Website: walmart
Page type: address-validator
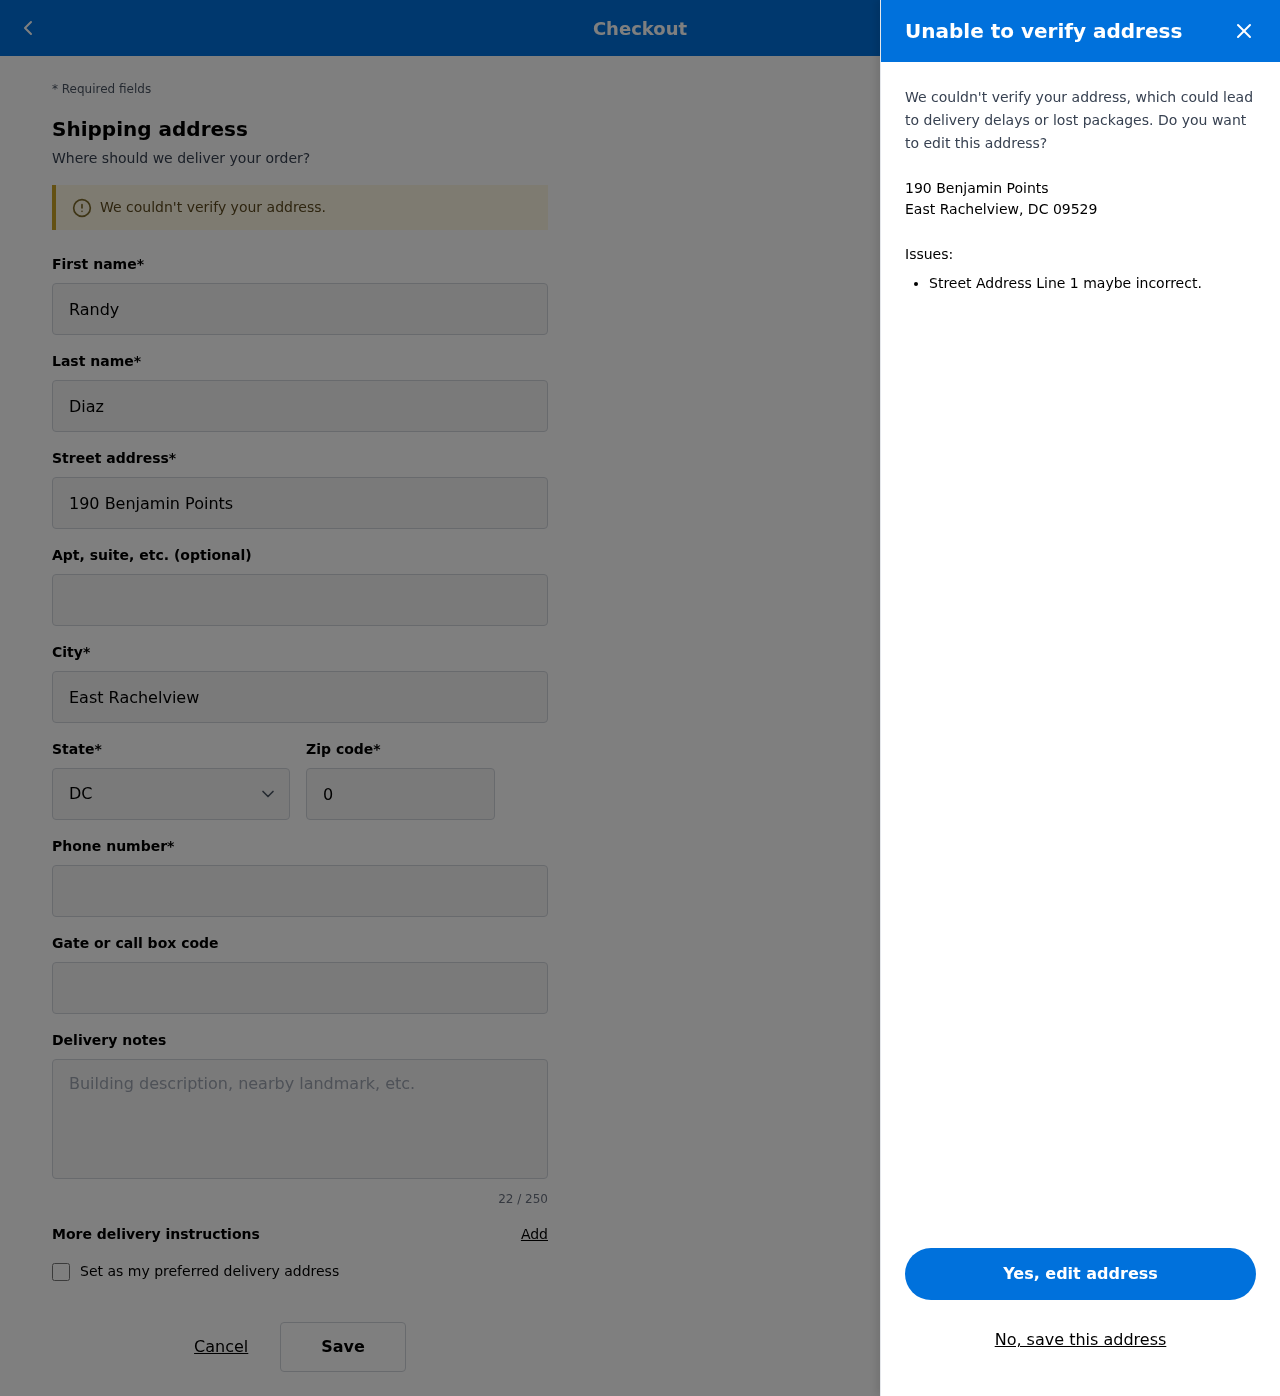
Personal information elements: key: PII_CITY_STATE_ZIP
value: East Rachelview, DC 09529
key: PII_DELIVERY_INSTRUCTIONS
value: Leave at side entrance
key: PII_STATE_ABBR
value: DC
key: PII_STREET
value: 190 Benjamin Points
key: PII_FIRSTNAME
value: Randy
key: PII_LASTNAME
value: Diaz
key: PII_CITY
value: East Rachelview
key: PII_POSTCODE
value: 09529
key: PII_PHONE
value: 4656031629
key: PII_SECURITY_CODE
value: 095